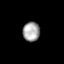
Tissue: skin
Cell type: Epithelial cells
Senescence score: 0.2754
Nuclear area (px): 322
Mean DAPI intensity: 164.466